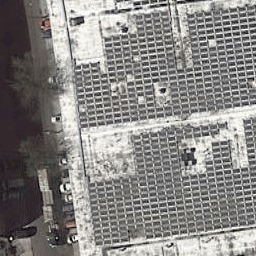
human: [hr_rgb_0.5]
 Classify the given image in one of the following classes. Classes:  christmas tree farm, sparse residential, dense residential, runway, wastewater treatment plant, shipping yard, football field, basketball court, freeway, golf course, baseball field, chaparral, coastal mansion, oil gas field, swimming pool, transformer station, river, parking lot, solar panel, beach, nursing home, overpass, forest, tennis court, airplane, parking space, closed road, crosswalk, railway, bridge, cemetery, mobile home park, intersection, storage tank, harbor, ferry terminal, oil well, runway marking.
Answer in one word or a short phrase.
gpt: solar panel